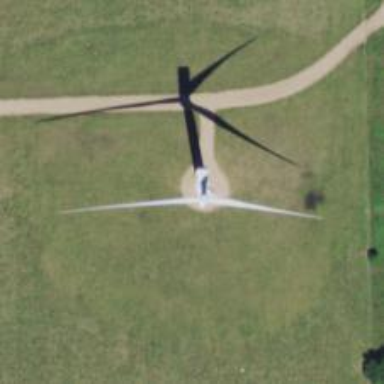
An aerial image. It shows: Wind generator powered by wind. The generator type is horizontal axis and it uses wind turbines.